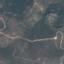
Land use / land cover class: HerbaceousVegetation